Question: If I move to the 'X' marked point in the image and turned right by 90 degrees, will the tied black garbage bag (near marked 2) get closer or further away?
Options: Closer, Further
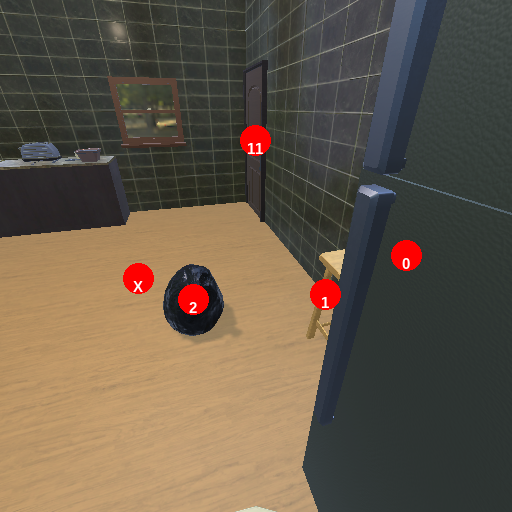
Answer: Closer